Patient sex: F
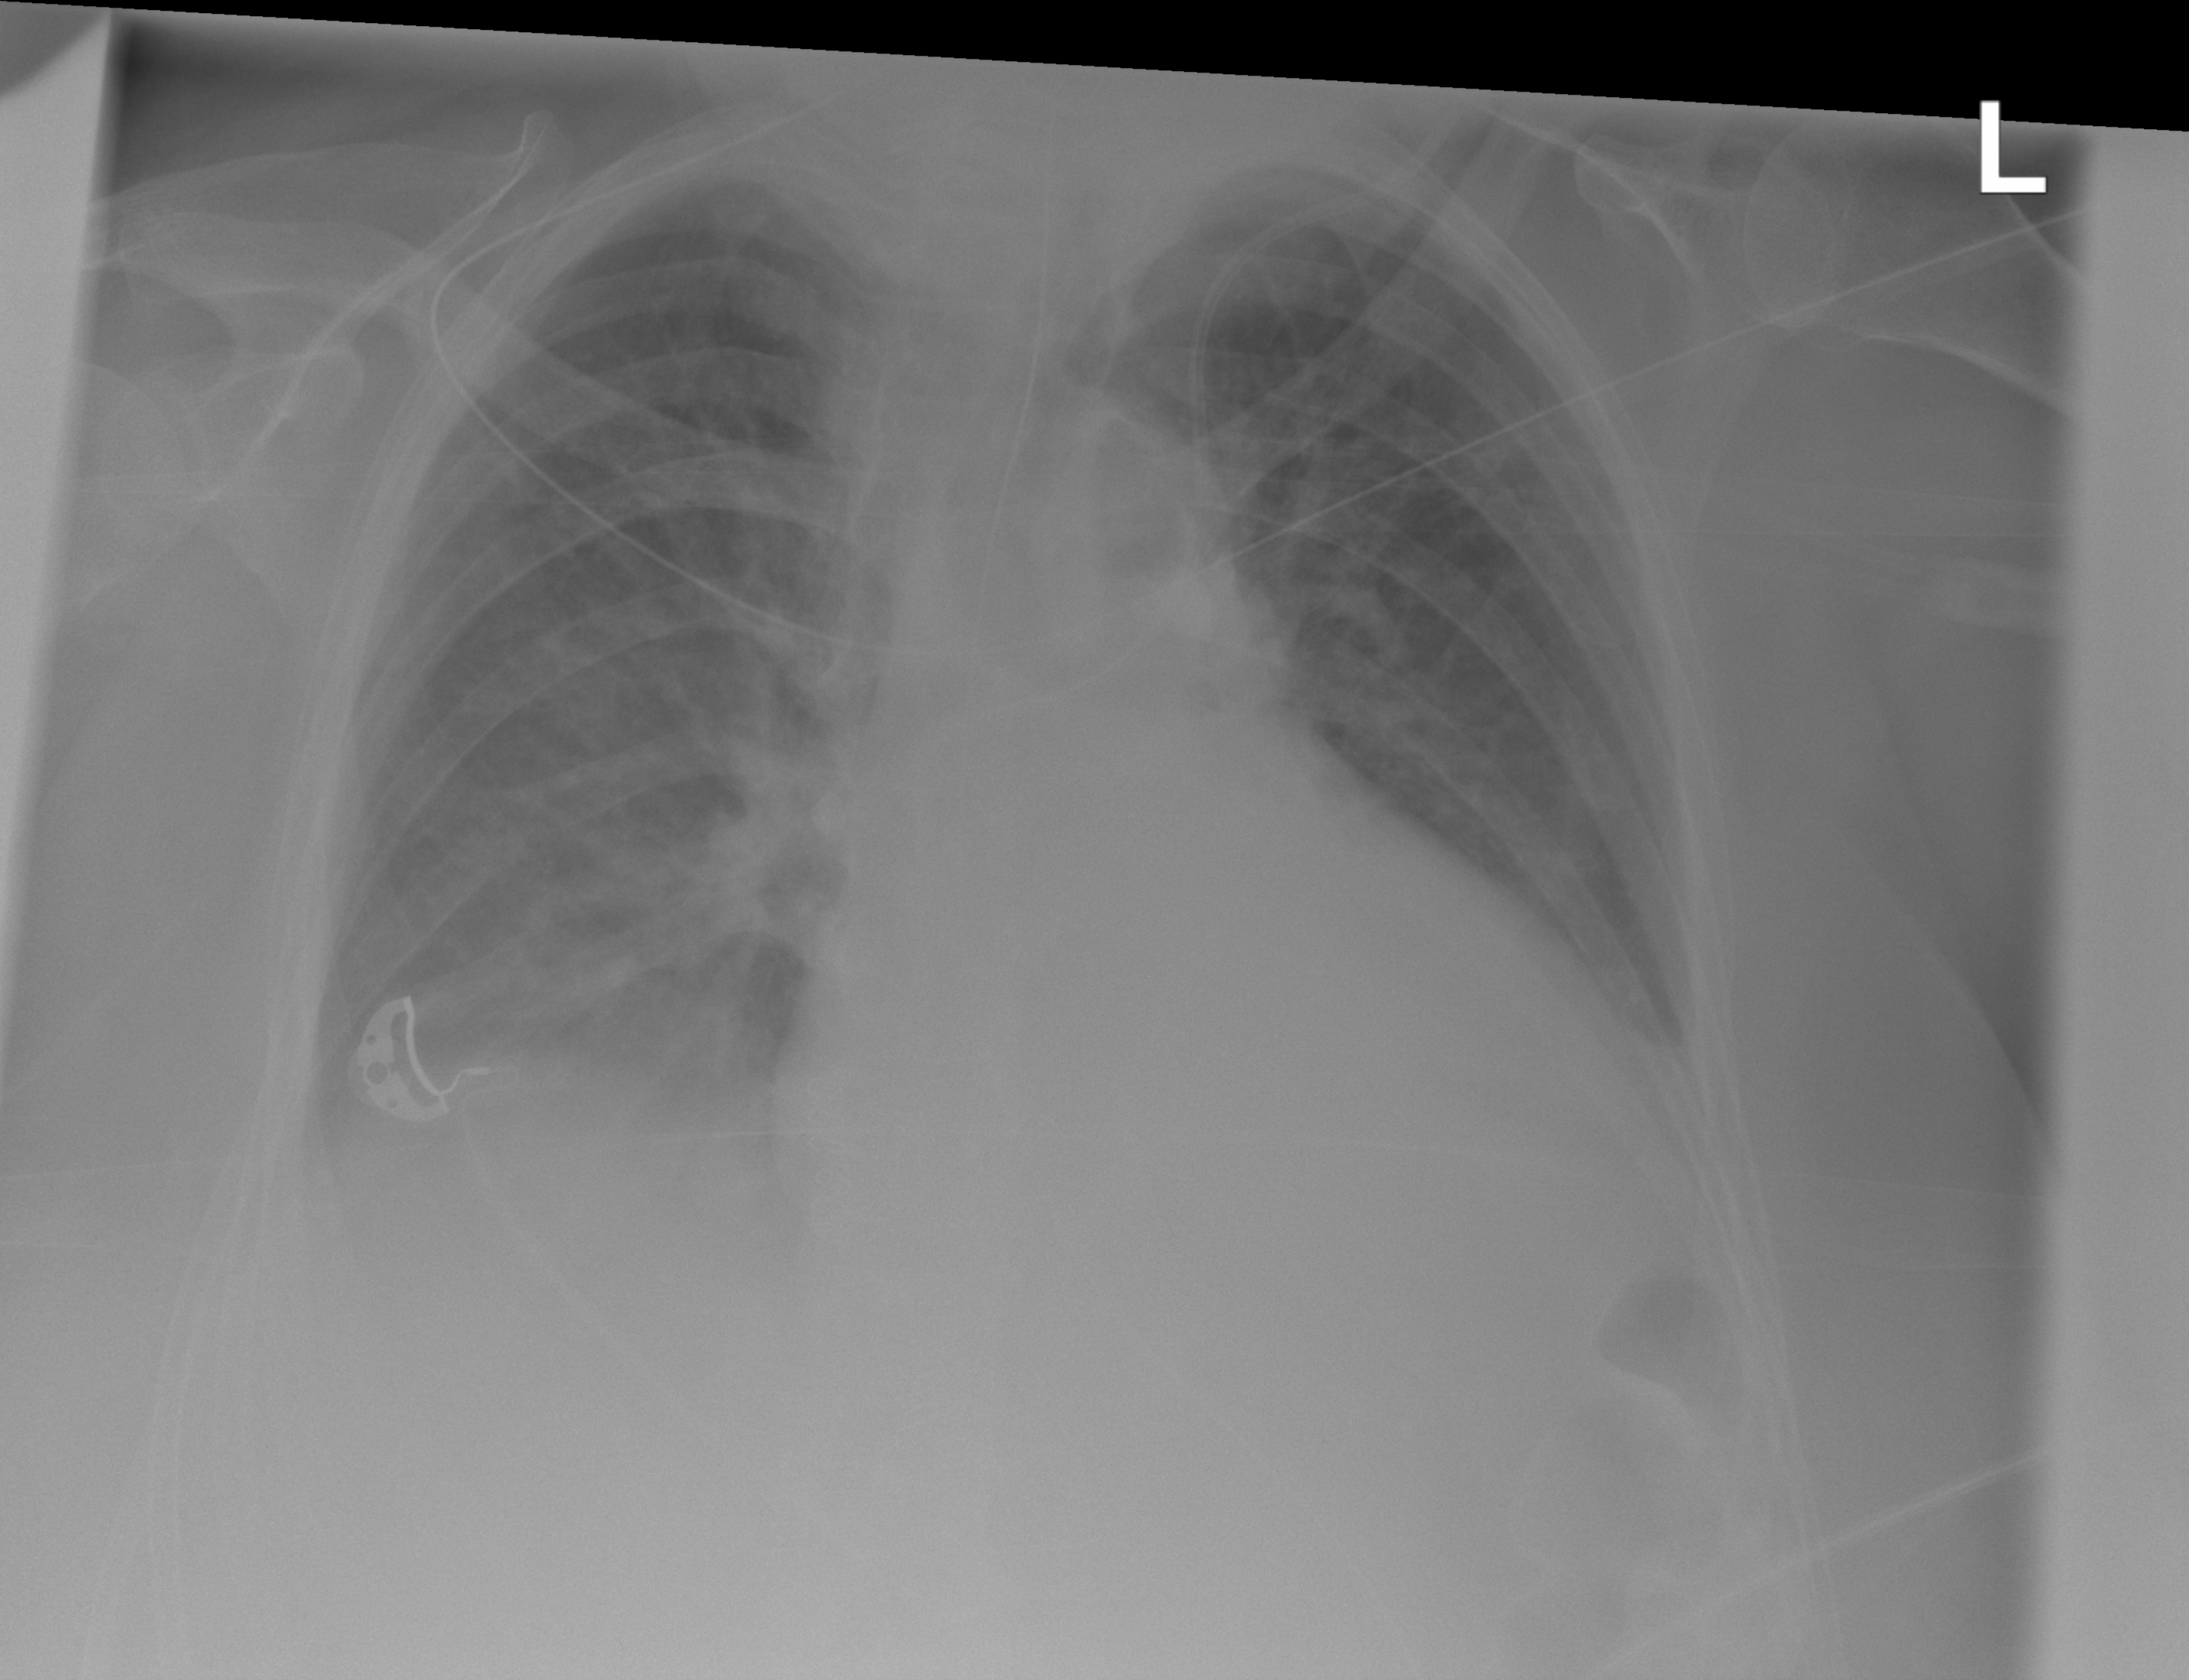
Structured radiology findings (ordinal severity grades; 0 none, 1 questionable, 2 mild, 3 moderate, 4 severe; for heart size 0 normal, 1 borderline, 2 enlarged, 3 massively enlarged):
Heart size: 2
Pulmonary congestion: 2
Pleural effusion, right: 2
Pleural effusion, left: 2
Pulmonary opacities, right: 0
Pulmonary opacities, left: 0
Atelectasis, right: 2
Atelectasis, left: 2